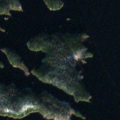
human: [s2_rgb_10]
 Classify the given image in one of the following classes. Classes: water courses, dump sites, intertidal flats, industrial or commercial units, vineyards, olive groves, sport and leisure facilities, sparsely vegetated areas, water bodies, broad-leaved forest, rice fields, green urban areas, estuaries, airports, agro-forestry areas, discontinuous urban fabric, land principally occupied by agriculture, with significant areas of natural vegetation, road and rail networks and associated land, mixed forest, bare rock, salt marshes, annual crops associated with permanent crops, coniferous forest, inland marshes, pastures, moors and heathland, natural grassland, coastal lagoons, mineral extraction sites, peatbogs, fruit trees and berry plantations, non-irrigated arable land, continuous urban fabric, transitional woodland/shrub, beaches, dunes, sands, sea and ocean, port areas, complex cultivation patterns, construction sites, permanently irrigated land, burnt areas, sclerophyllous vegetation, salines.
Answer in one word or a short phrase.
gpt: coniferous forest, mixed forest, water bodies